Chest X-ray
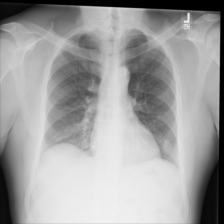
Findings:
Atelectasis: negative
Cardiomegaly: negative
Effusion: negative
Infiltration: negative
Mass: negative
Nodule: negative
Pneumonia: negative
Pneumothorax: negative
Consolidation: negative
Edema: negative
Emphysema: negative
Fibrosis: negative
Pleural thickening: negative
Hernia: negative